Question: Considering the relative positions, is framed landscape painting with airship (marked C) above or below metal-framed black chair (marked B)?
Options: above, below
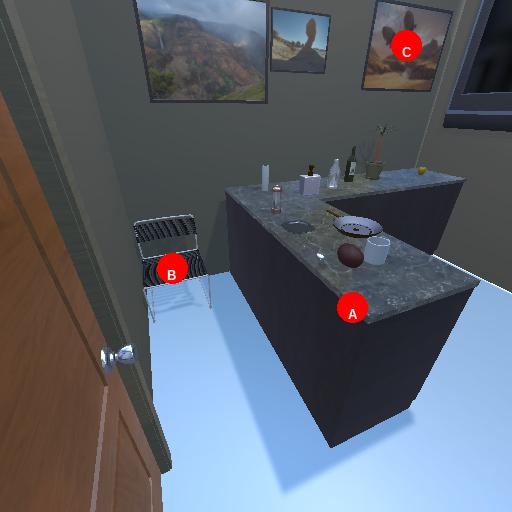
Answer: above